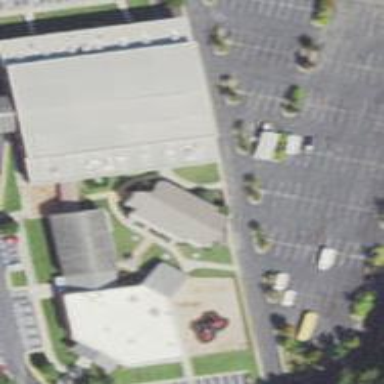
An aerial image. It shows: Building that is place of worship.